I will show an image sequence of human cooking. I have annotated the images with numbered circles. Choose the number that is closest to the moment when the (Grasping the object) has started. You are a five-time world champion in this game. Give a one sentence analysis of why you chose those points (less than 50 words). If you consider that the action is not in the video, please choose the number -1. Provide your answer at the end in a json file of this format: {"points": []}
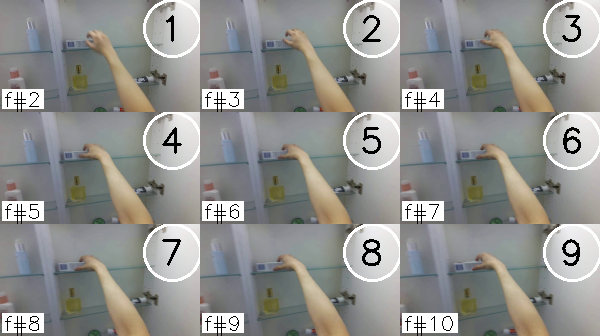
Frame 4 shows the clearest moment of hand-object contact.
{"points": [4]}